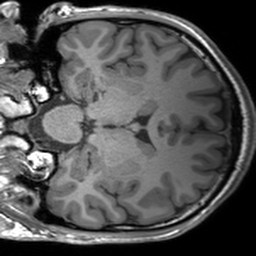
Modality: T1w
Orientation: coronal
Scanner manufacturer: siemens
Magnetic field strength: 3 T
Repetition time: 1.54 s
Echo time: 0.00234 s